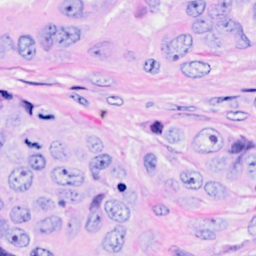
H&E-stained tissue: Breast